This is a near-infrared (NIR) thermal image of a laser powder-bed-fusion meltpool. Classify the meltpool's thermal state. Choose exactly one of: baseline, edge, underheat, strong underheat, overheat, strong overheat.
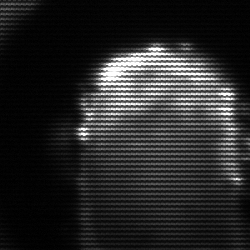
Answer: baseline